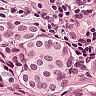
Metastatic tissue present: yes